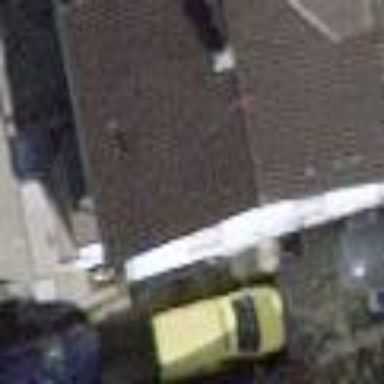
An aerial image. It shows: Terrace building with gabled roof.